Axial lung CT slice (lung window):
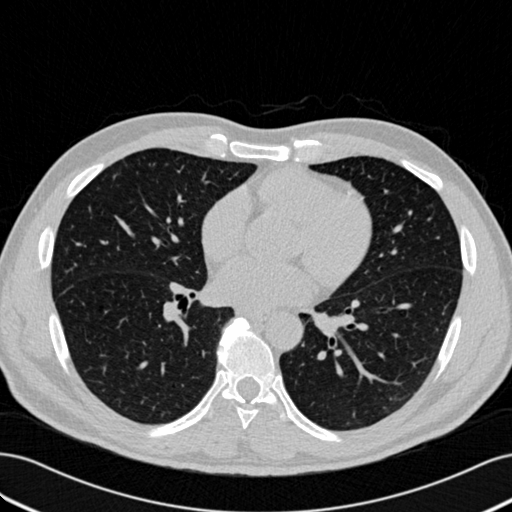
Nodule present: no